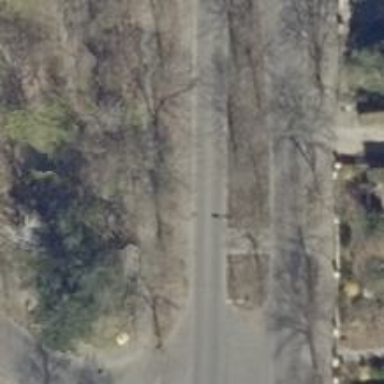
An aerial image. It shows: Unmarked crossing with pedestrian island.